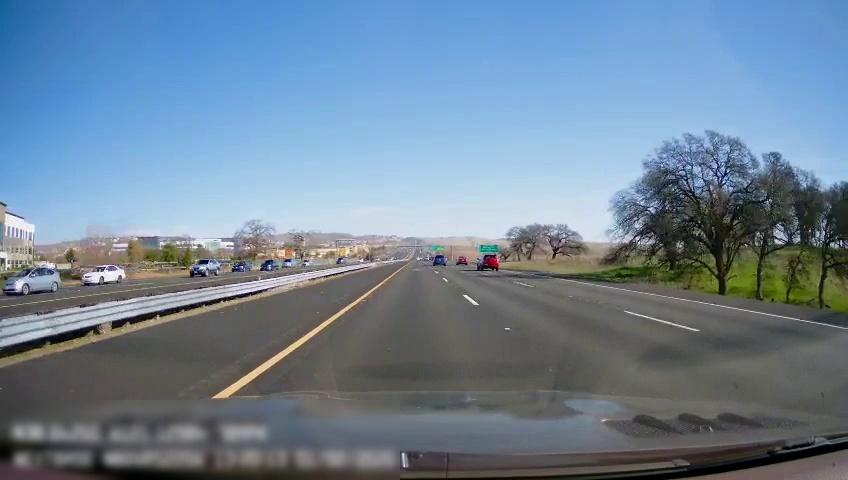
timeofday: Day
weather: Sunny
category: Drivable Space
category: Drivable Space
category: Vehicles | Car
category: Vehicles | Car
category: Vehicles | Truck
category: Vehicles | Car
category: Vehicles | Car
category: Vehicles | Van
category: Vehicles | Car
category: Vehicles | SUV
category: Vehicles | Car
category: Vehicles | Car
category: Vehicles | Car
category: Lanes | Opposite Lane
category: Lanes | Opposite Lane
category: Lanes | Current Lane
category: Lanes | Current Lane
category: Lanes | Alternate Lane
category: Lanes | Alternate Lane
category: Traffic | Signs